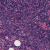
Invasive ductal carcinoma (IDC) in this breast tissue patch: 0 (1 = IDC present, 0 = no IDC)